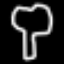
Label: mushroom